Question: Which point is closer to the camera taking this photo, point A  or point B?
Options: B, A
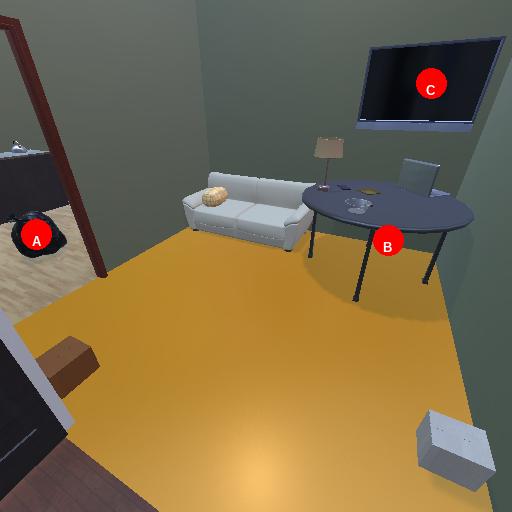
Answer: B